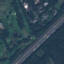
Label: Highway